Question: I have the following query:
'''
SELECT routes.route_date, time_slots.name, time_slots.openings, time_slots.appointments
FROM routes
INNER JOIN time_slots ON routes.route_id = time_slots.route_id
WHERE route_date
BETWEEN 20140109
AND 20140115
AND time_slots.openings > time_slots.appointments
ORDER BY route_date, name
'''
This works just fine and will produce the following results:

What I want to do is only return one 'name' per date. So the 9th, name = 1, would only have 1 result, rather than 2, as it currently does.
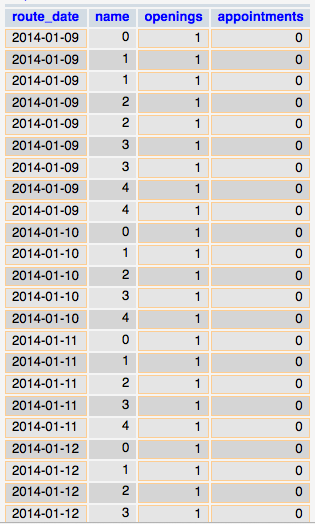
Answer: See the SQLFIDDLE for different type of solutions here: <URL>
Will it solve your request if you use...
SELECT DISTINCT routes.route_date...... ?
It depends if you know that your rows always will have the same values, for same date/name.
Otherwise use group by...
(which I think suits your request best)
'''
SELECT routes.route_date, time_slots.name, sum(time_slots.openings), sum(time_slots.appointments)
FROM routes
INNER JOIN time_slots ON routes.route_id = time_slots.route_id
WHERE route_date
BETWEEN 20140109
AND 20140115
AND time_slots.openings > time_slots.appointments
group by routes.route_date, time_slots.name
ORDER BY route_date, name
'''
(i did a sum for the openings and appointments, you could do min, max, count, etc. Pick the one that fits your requirements best!)